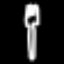
Label: fork